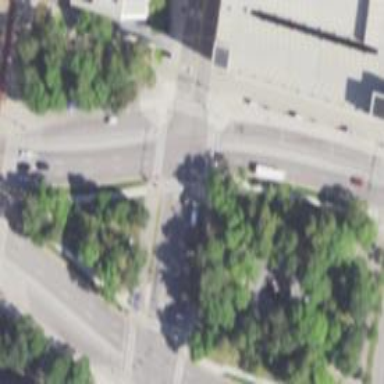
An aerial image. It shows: Footway with asphalt surface and zebra crossing.